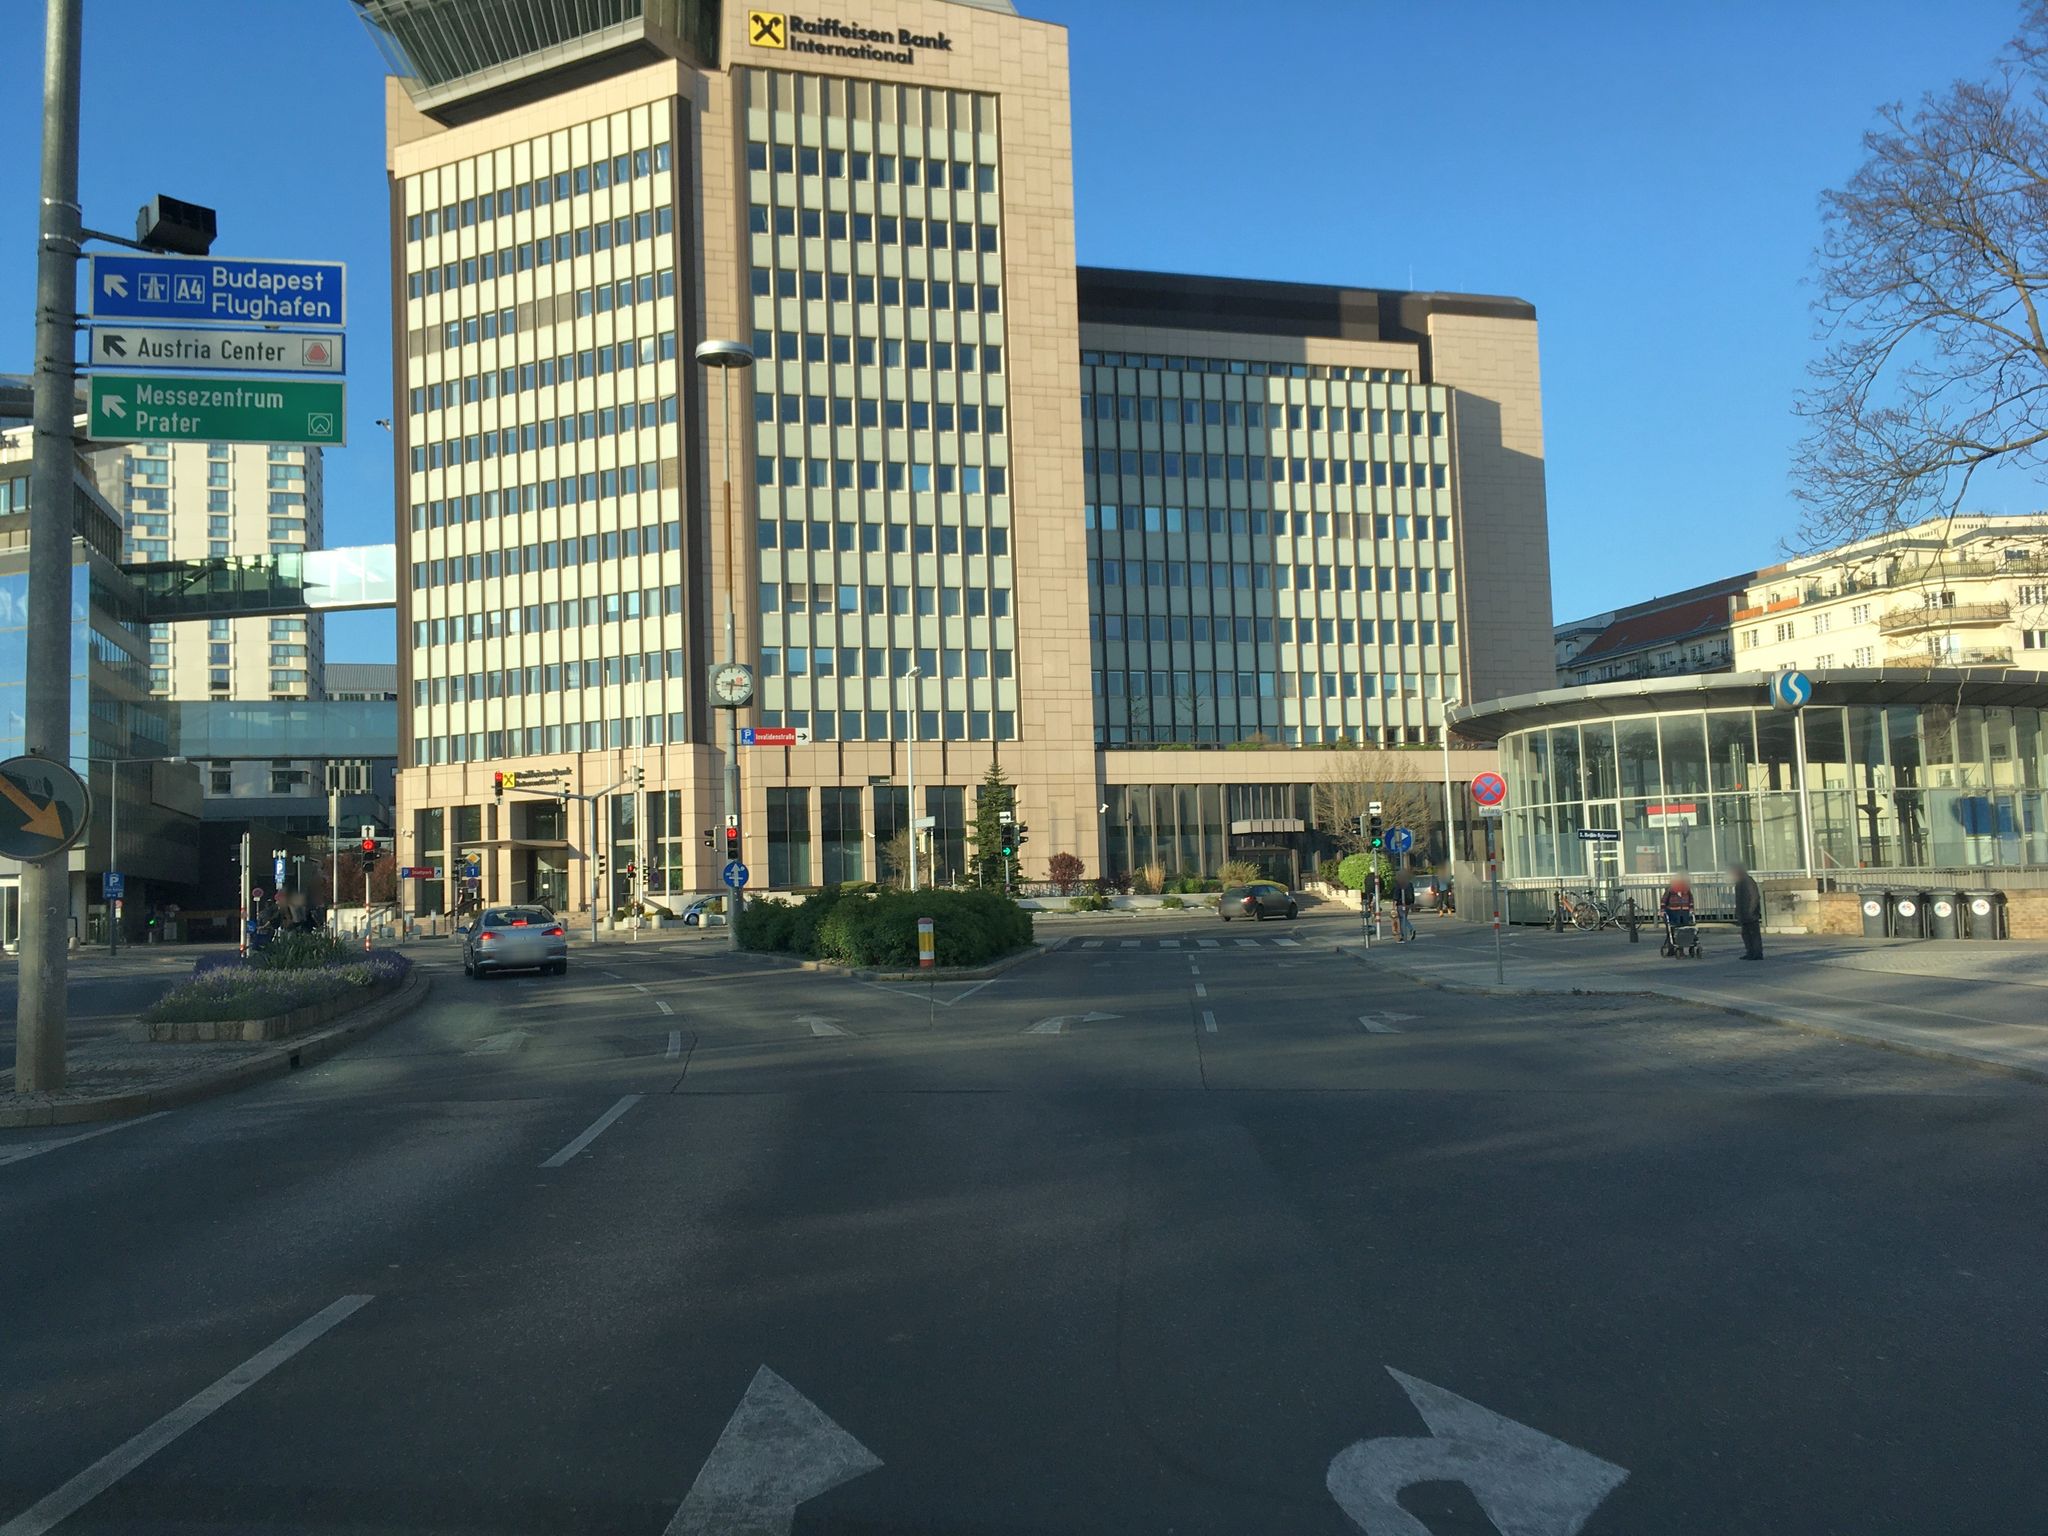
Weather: clear
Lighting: day
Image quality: good
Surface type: driving surface
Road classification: secondary_link
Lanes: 2
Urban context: urban centre
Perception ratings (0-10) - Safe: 4.57, Lively: 6.63, Beautiful: 5.38, Boring: 3.14, Depressing: 5.47, Wealthy: 8.8